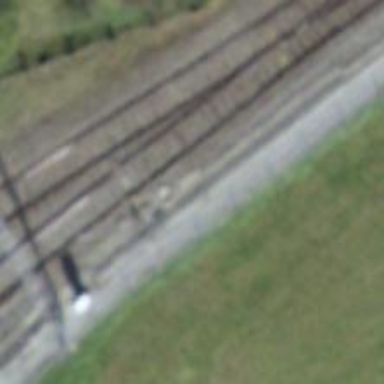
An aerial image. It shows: Railway switch.